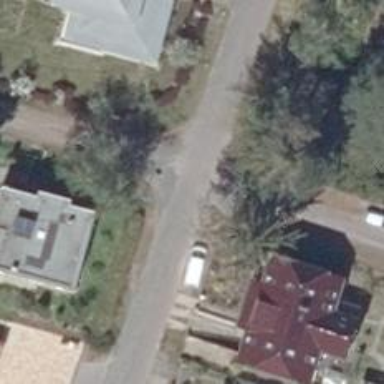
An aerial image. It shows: Smooth asphalt road in residential area.